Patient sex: M
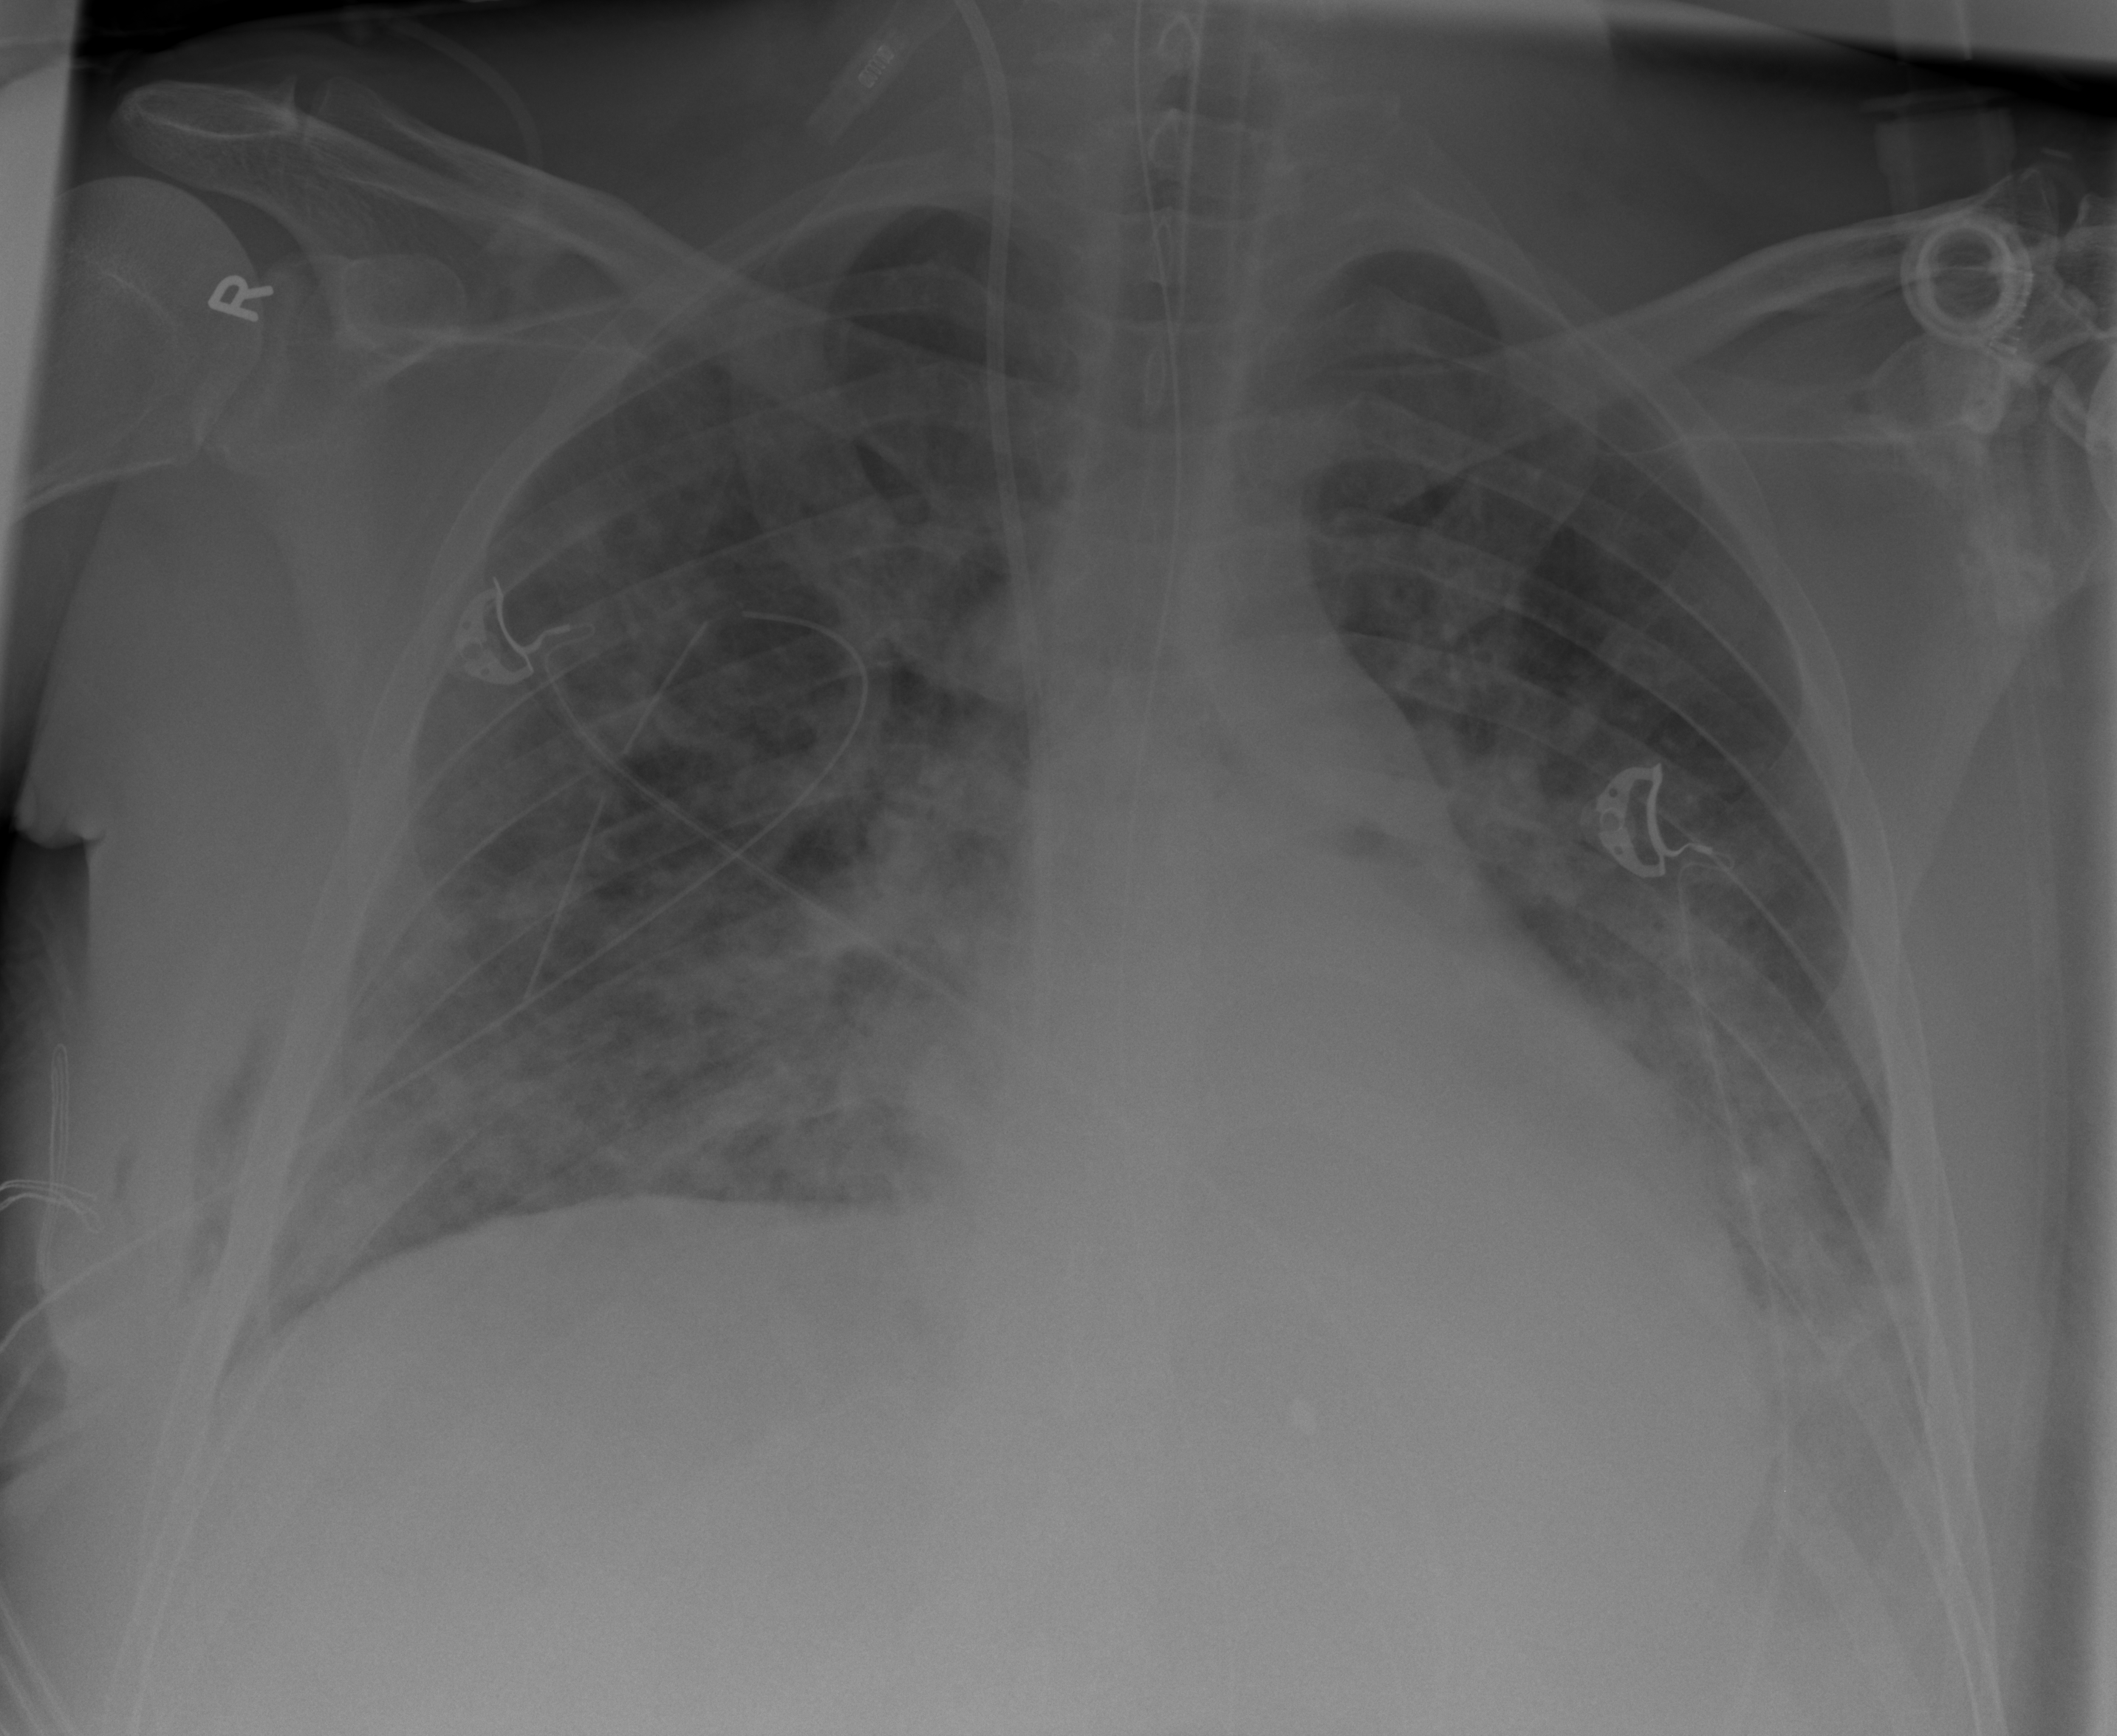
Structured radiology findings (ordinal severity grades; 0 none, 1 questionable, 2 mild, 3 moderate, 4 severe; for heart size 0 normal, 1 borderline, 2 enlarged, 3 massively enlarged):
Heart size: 2
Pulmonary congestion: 3
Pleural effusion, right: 0
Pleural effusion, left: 2
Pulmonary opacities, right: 3
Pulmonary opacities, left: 2
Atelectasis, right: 2
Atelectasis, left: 2